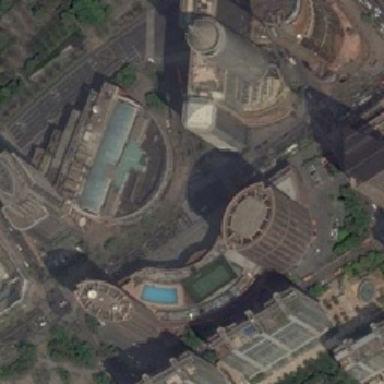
There are many cylindrical buildings in the city center .